Aerial crown-view tile of a tropical tree (Barro Colorado Island, Panama), acquired 20240813:
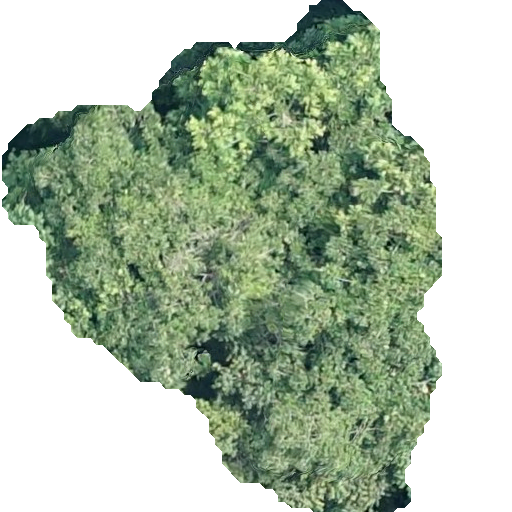
Species: Dipteryx oleifera
GBIF accepted scientific name: Dipteryx oleifera
Crown area: 221.459 m²